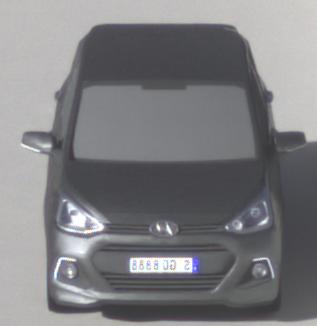
Make: Hyundai
Model: i10
Detailed model: Gen. 2
Model produced from: 2013
Model produced until: 2019
Doors: 5
Color: gray
Road condition: dry road
Daytime: morning or afternoon
Contrast: high contrast